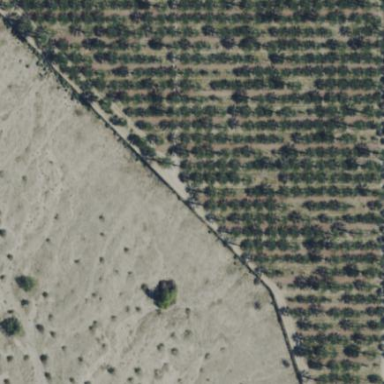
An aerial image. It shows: Orchard filled with date palms.